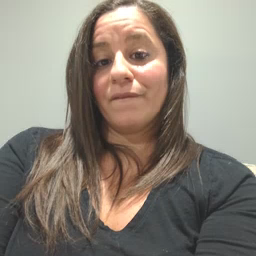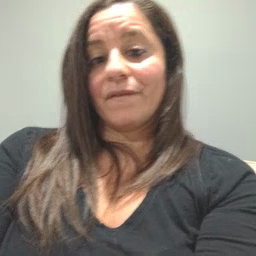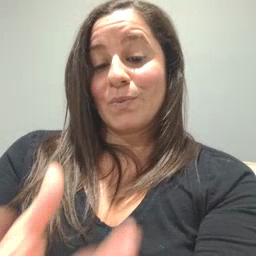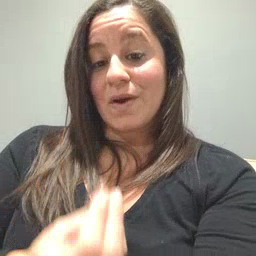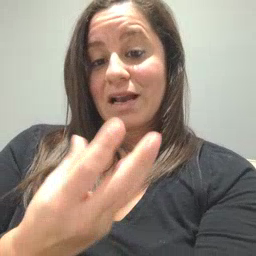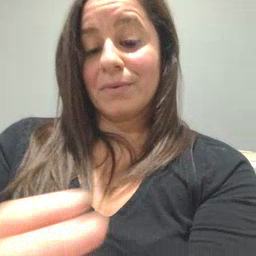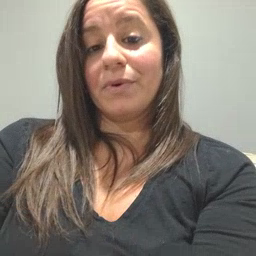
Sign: wet